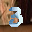
Label: 3